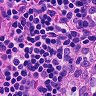
Metastatic tissue present: no